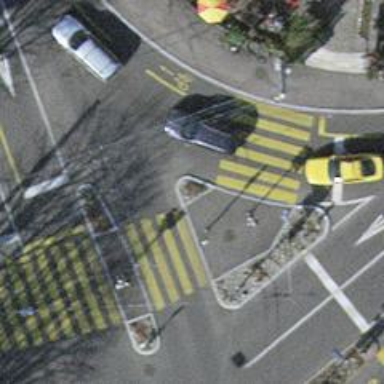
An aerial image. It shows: Road with traffic signals and zebra crossing with zebra markings.